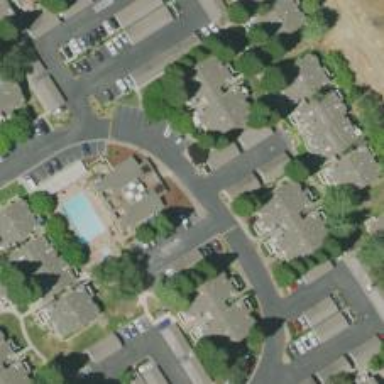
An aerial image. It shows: Residential road.